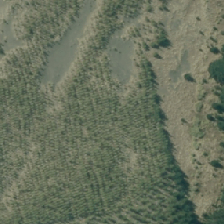
Land cover: harvested_forest